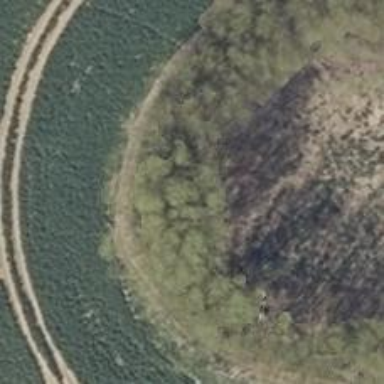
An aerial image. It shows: Row of deciduous broadleaved trees.